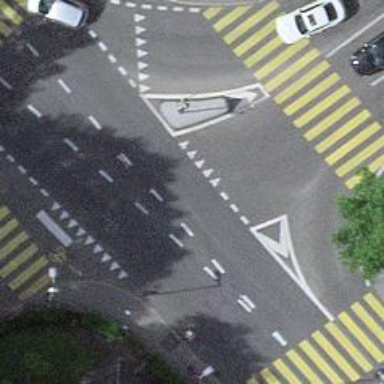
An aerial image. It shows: Road with traffic signals.